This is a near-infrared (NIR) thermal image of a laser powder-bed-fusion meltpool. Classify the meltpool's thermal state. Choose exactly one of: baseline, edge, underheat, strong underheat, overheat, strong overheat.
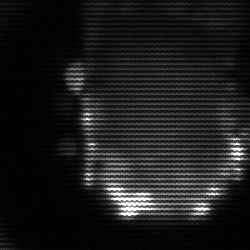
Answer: baseline